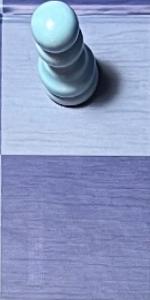
Label: Empty